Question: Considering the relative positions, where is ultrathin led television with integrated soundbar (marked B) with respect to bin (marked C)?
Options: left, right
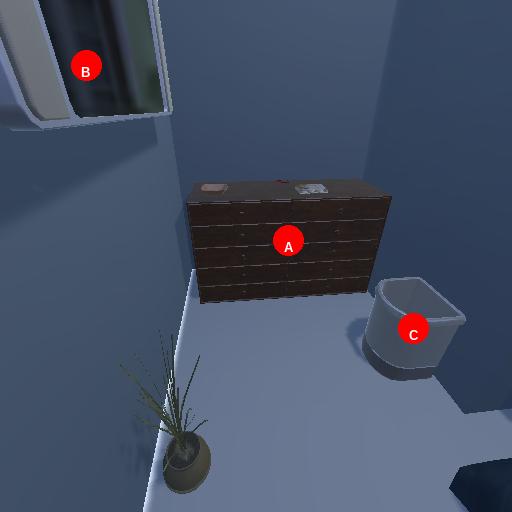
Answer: left